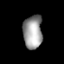
Tissue: lung
Cell type: T cells
Senescence score: 0.5742
Nuclear area (px): 629
Mean DAPI intensity: 155.114